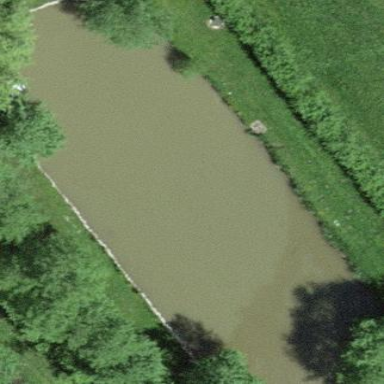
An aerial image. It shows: Serene pond surrounded by nature.